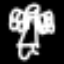
Label: angel